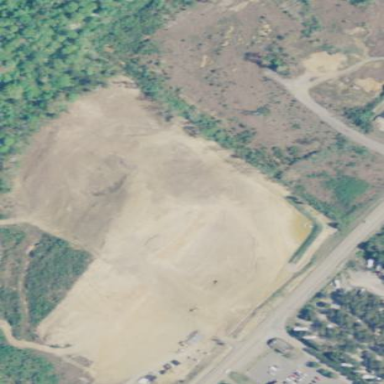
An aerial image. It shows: Brownfield site.